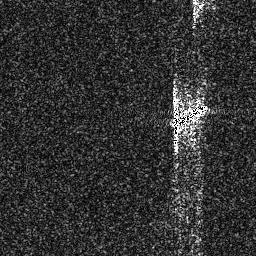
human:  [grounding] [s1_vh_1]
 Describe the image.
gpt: In the satellite image, there is  <ref>1 medium ship </ref> <box>[[65, 39, 82, 53, 0]]</box> located at right.